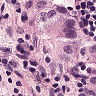
Metastatic tissue present: yes